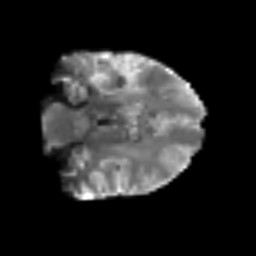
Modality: T2w
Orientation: coronal
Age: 49
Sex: male
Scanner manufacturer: siemens
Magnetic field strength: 3 T
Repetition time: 6.1 s
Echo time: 0.101 s